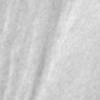
Label: change